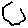
Label: hexagon